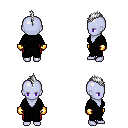
a pixel art fantasy rpg character, female body template, dark elf, purple skin, gray robe, red pants, white mohawk hairstyle, gold gloves, four views (front, back, left, right), 2x2 character sprite sheet, small pixel art, hard edges, no anti-aliasing